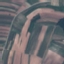
Land use / land cover class: PermanentCrop